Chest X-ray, PA view. Patient: 32 years old, sex F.
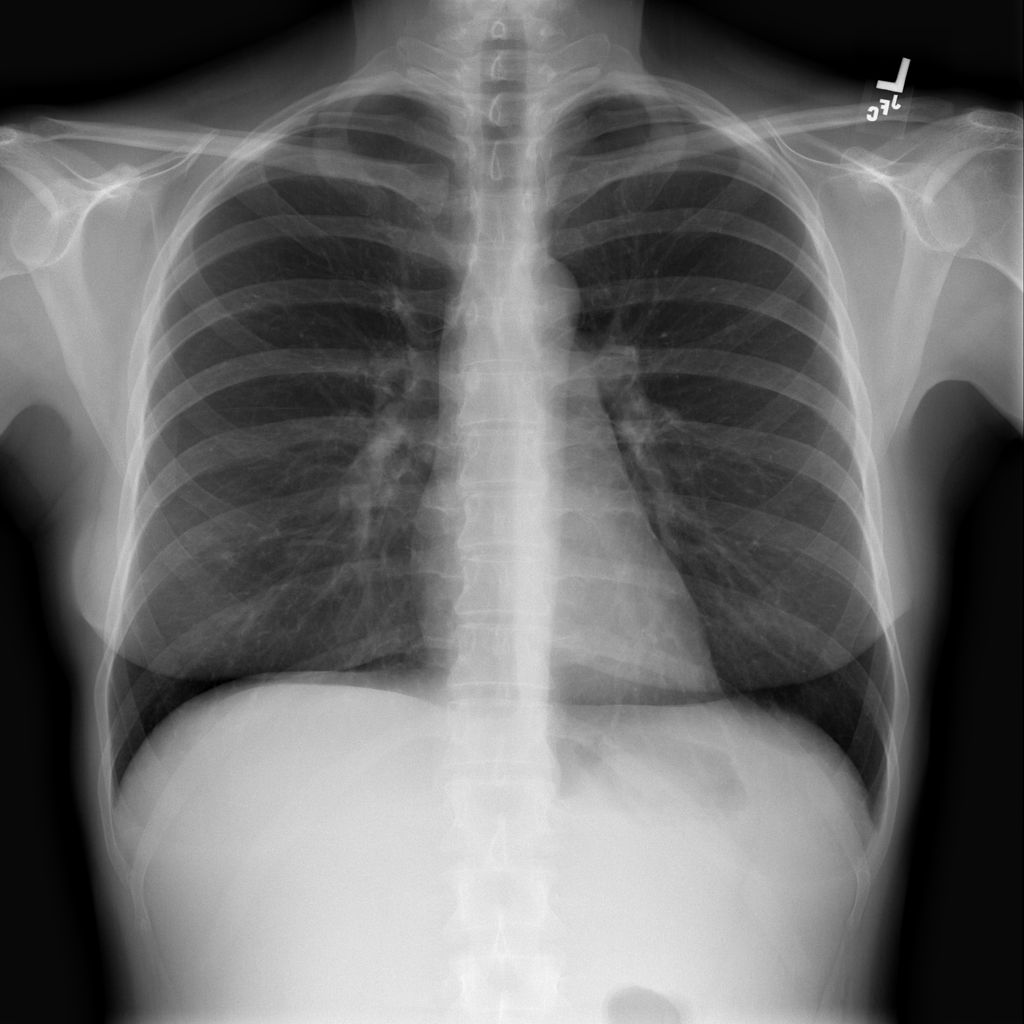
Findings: No Finding